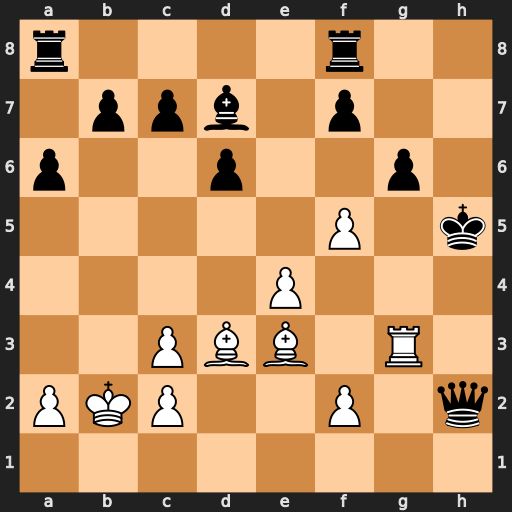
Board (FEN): r4r2/1ppb1p2/p2p2p1/5P1k/4P3/2PBB1R1/PKP2P1q/8
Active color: w
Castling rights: -
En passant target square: -
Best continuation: Be2+ Kh4 Bg5#